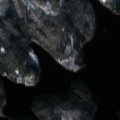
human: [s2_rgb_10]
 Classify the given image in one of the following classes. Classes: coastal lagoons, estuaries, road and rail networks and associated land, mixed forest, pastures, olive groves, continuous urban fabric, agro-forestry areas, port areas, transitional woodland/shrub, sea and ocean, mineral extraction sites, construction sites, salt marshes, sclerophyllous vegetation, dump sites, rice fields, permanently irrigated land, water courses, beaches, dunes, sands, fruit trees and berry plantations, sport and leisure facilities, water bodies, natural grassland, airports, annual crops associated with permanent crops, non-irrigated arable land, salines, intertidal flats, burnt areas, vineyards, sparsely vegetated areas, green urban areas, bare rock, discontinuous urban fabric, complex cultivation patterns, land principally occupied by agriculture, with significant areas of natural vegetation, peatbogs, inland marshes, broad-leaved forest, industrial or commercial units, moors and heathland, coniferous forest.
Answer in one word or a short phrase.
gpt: coniferous forest, mixed forest, water bodies